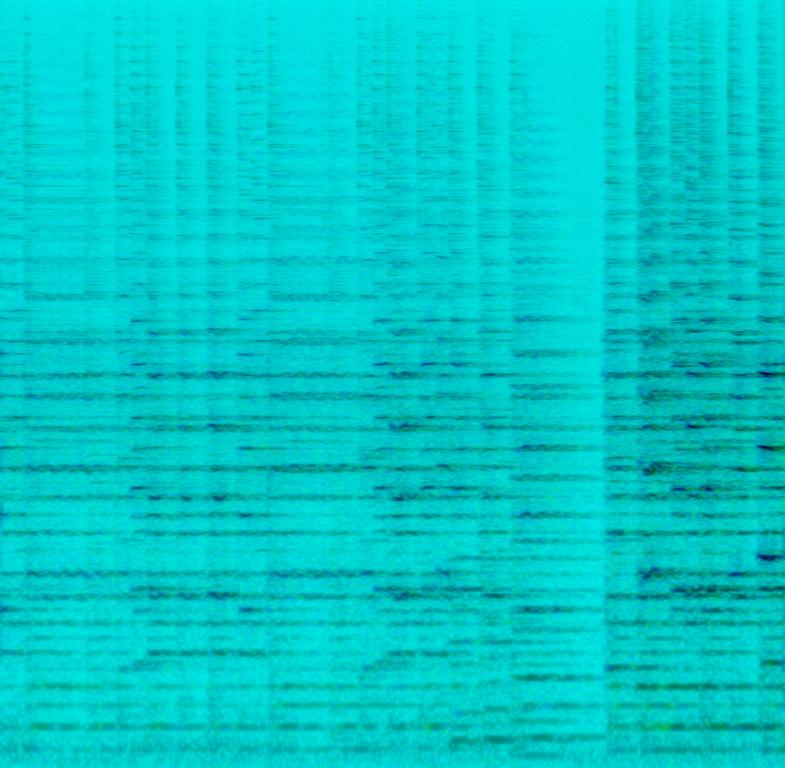
This music is a Western Classical. The tempo is fast with a lively violin harmony, electric cello, piano and string accompaniments. The music is classical, colourful, burgeoning, well layered, dense, rich, full , pleasant, cheerful, merry and elegant.